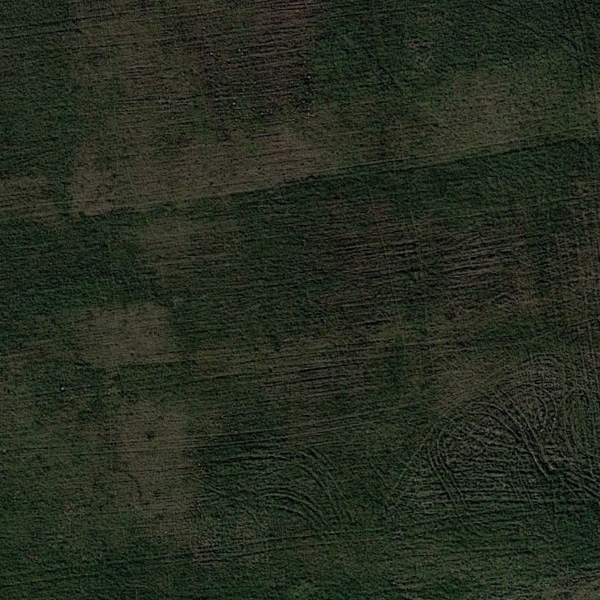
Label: Meadow